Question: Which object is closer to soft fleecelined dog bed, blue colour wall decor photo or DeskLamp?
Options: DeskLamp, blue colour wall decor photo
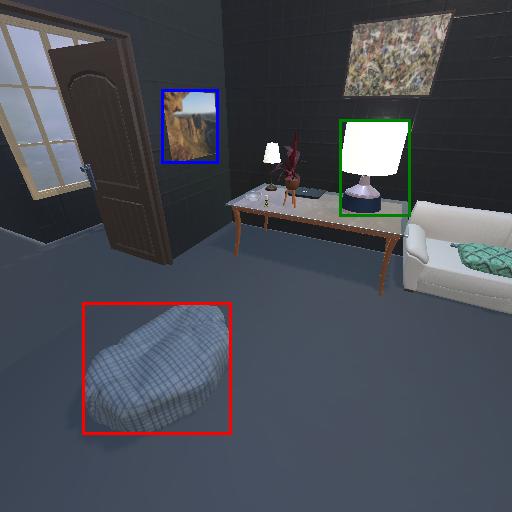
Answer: DeskLamp